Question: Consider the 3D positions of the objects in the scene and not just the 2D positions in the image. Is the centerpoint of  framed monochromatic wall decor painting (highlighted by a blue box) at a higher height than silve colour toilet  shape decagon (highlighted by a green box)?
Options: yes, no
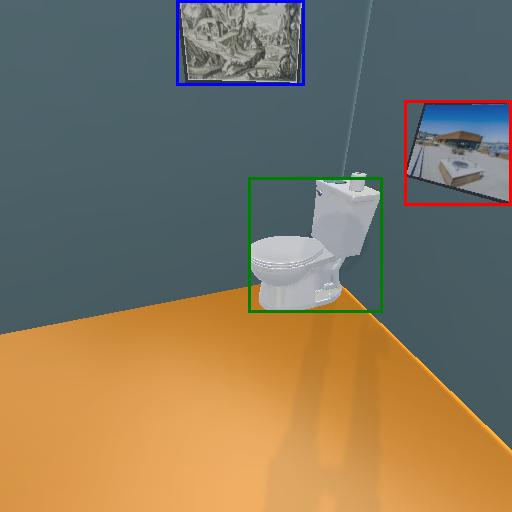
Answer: yes